Question: I have a fairly simple app thats a game for small children. There is a main screen and 5 separate levels. 3 of the 5 levels are made up of more than one VC where actions take place in the first VC in that row then code calls a modal segue to the next one in the line and so on till it reaches the end of the row and a modal segue is called linking back to the main screen. The levels that have only one VC just perform actions then segue back to the main VC.
Every segue in the app in modal.
Also every page (VC) has a home button that will segue to the main page if pressed
I set this all up in the StoryBoard and visually everything works as Id expect but when adding sound I realized that there seems to be a major problem.
If I now understand correctly (and maybe I dont) modal segues dont actually replace the current VC with the newly requested one but rather slide the newly requested one over top the original and make it the visible display.
Currently I go from main to level 1. Level 1 does some stuff and plays some sounds that repeat via a timer. If I segue back to main visually everything is fine except the sounds being played by the timers in level 1 VC continue to play and xCdoe give me the following error quite a few times
'''
2013-01-21 22:16:07.901 TTBetaDev[678:c07] Warning: Attempt to present <MainMenuViewController: 0x7e02f40> on <BonusViewController: 0x7ecbfa0> whose view is not in the window hierarchy!
'''
Below is a screenshot of my storyboard in case I havent explained the layout well enough.
How should this be set up to allow the navigation I would like? A what steps will I need to take to apply that to the what I already have built in the storyboards? Or will I have to re-do all my storyborad work?
I tried apples VC documentation but I couldnt understand what relates to what Im trying to do.
COuld someone please help explain this to me

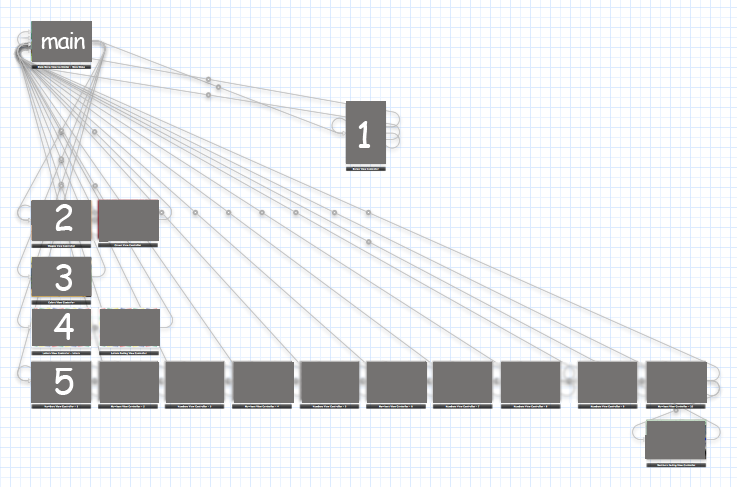
Answer: You have segues going forwards AND backwards. You shouldn't do this.
e.g. Look and Main and VC 2.
You have a segue going from Main to VC 2. This means that Main will present VC 2 as a modal view controller.
When Main does this though it is still on the stack underneath VC2.
Then you have a segue from VC2 to Main. This means that VC2 will create a new Main and present it modally too. If you continue using the app you will have multiple instances of main and all the other VCs and memory consumption will rocket.
What you need to do is delete ALL the segues that go backwards. (i.e. like the one from VC2 to Main)
Then when you want to get back to main from VC2 you have to dismiss VC2.
i.e.
in Main...
'''
//present VC2
[self performSegueWithIdentifier:@"VC2Segue" sender:nil];
//dismiss VC2
[self dismissViewController:vc2ViewControllerInstance];
'''
or in VC2...
'''
//dismiss VC2 from itself
[self dismissViewController:self];
'''
The main thing though is that you can't use segues to go backwards.
TL:DR
Nothing should segue INTO Main. Any segues that go into the left hand side of main should be deleted and dealt with properly.